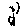
Label: flower